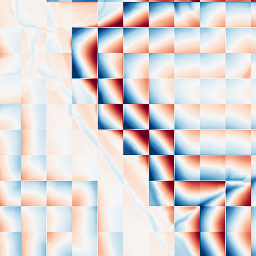
Category: wavelet
Decomposition family: wavelet_biorthogonal
Decomposition parameters: wavelet: bior1.3
level: 5
Upsampling method: bicubic
Upsampling parameters: scale: 2
Upsampling scale: 2